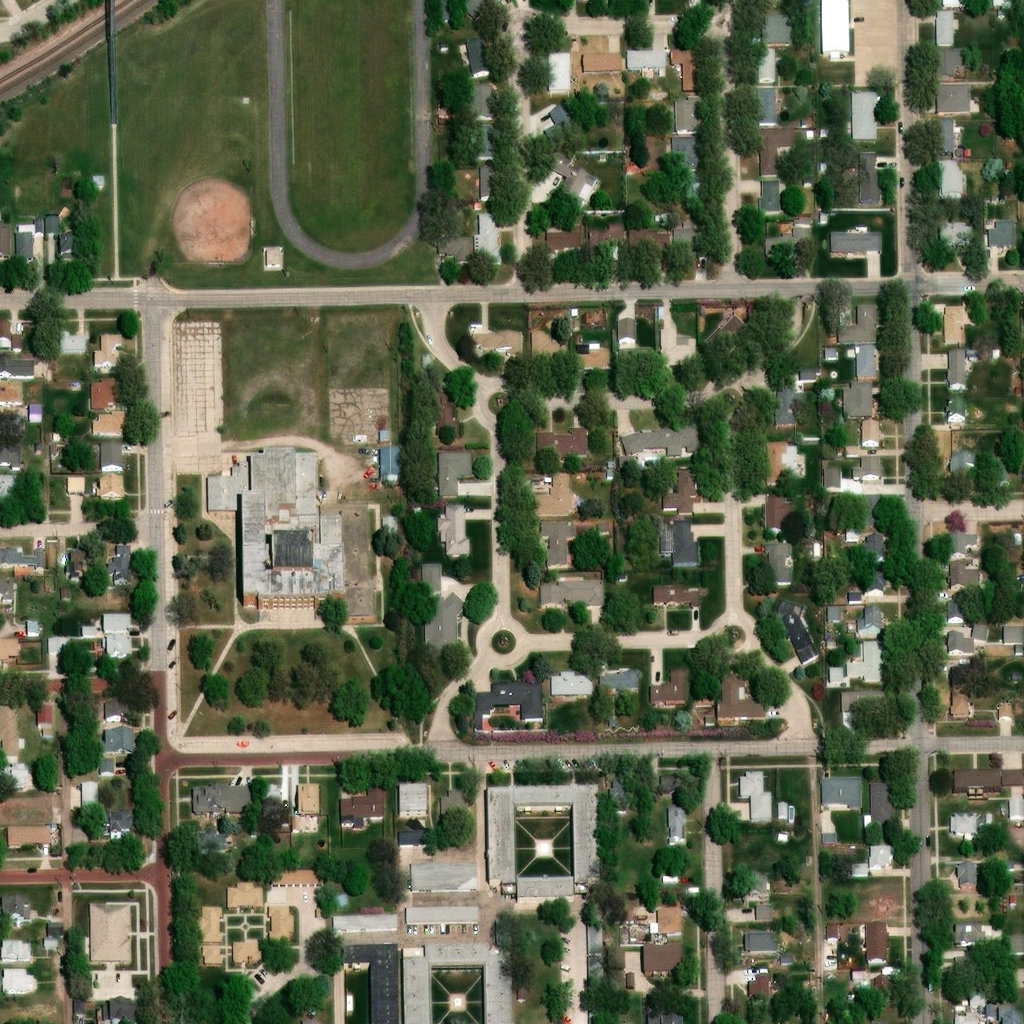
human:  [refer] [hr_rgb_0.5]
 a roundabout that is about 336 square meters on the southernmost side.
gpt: <box>[[46, 60, 51, 64, 0]]</box>